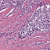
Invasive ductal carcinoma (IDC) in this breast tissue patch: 1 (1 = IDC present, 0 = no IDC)